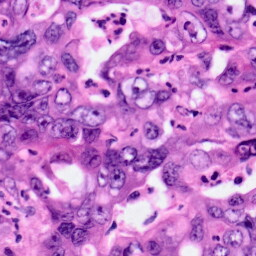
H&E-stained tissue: Pancreatic